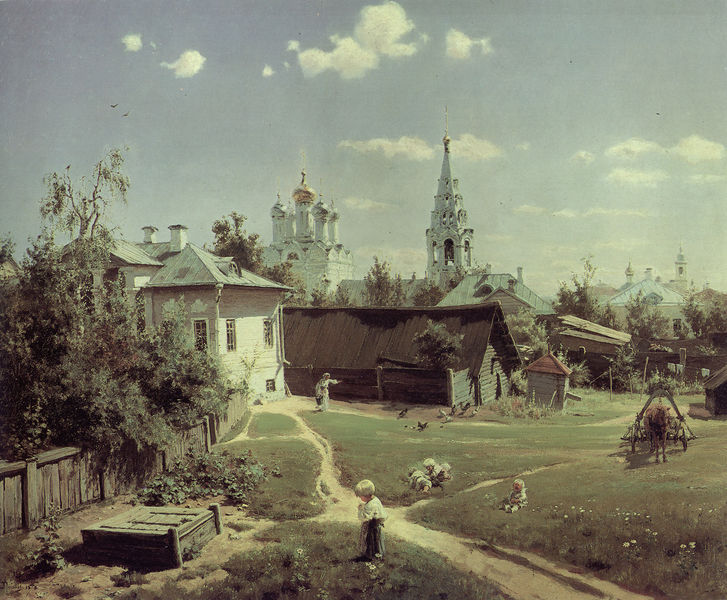
Titel: Moskauer Hof
Künstler: Wassili Dimitijewitsch Polenow
Institution: Moskau, Staatliche Tretjakow Galerie
Schlagwörter: blau, gemälde, himmel, weiß, wolken, bäume, grün, kirchturm, landschaft, stadt, blumen, frau, gebäude, gras, haus, weg, wiese, zaun, architektur, häuser, busch, kirche, wege, kind, mutter, bauern, kinder, pferd, turm, garten, russland, dorf, hof, idylle, kutsche, wagen, spielen, spiel, scheune, moschee, türme, zwiebeldach, zwiebeltürme, kiste, kasten, ländlich, tempel, kitsch, hühner, russisch, fuhrwerk, indisch, orthodox, sandweg, zweibeltürme, sandkasten, ge